Question: I go the un-directed graph 'G' an my goal is to find all the possible chains longest than 'N' of nodes in a one to one relation.
For example:
In the the next Graph the "chains" of length more than 2 of nodes in one to one relation are:
'''
- d -> e -> f -> g
- c -> k -> l -> m
'''

So what is the best approach or algorithm to solve this problem ?
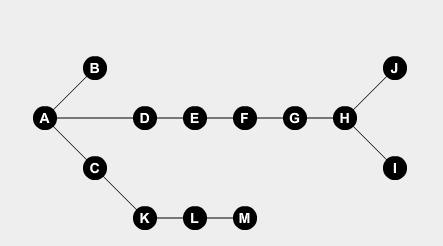
Answer: If you want to find all paths so that each vertex in it has a degree <=2, then the simple approach may be as follows.
Remove all vertices with degree >2 from your graph. You are left with a graph with each vertex having a degree <=2. It is easy to prove that every connected component of such a graph is either a simple way, either a simple loop, and it is easy to distinguish them (for example, running a DFS from one node and seeing whether you ever return to it).
So, every component that is a path is a path you look for. Every component that is a loop is also a path you look for, or can be easily converted to such a path by removing an edge or a vertex, depending on whether you allow a loop as the needed path.